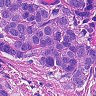
Metastatic tissue present: yes